Field crop: tomato
Growth stage: 1
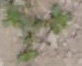
Species: portulaca